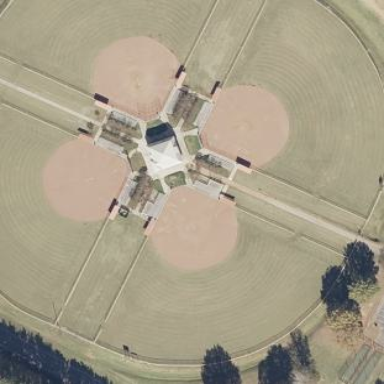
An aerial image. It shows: Baseball pitch for leisure land.